Пружину «слинки» (см. рисунок) удерживают за верхний виток так, что ее нижний виток находится на высоте $h=1~м$ над уровнем пола, а длина самой пружины, растянутой силой собственного веса, равна $l=1.5~м$. Пружину отпускают.
Через какое время $\tau$ она упадет на пол? В нерастянутом состоянии витки пружины плотно прилегают друг к другу, не оказывая при этом давления друг на друга, а длина пружины составляет $l_{0}=6~см$. Витки тонкие. При схлопывании пружины витки между собой соударяются неупруго, и к моменту падения она успевает схлопнуться. Ответ дать с точностью $0.02~с$.
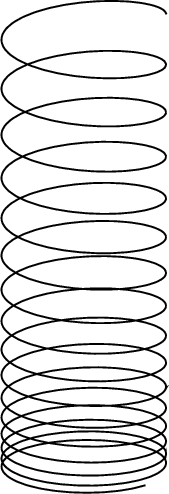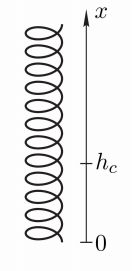
Через какое время $\tau$ она упадет на пол?
Решение: По теореме о движении центра масс время падения пружинки - это время падения тела с высоты $H=h+h_{c}$, где $h_{c}$ - высота центра масс относительно положения нижнего витка висящей пружины (см. рисунок).  Найдем эту высоту. Пусть жесткость одного витка пружины $k$, его масса $m$, число витков в пружине $N$. Тогда из условия равновесия для $i$-го витка получаем $$ k \Delta x_{i}=(i-1) m g . $$ Координата $i$-го витка равна $$ x_{i}=\sum_{1}^{i} \Delta x_{i}=\frac{m g i(i-1)}{2 k}. $$ Тогда с учетом того, что число витков $N \gg 1$, получаем $$ l=x_{N}=\frac{m g N(N-1)}{2 k} \approx \frac{m g N^{2}}{2 k}. $$ Вычислим координату центра масс: $$ \begin{aligned} h_{c}=\frac{1}{m N} \sum_{1}^{N} m x_{i}=\frac{1}{N} \sum_{1}^{N} \frac{m g i(i-1)}{2 k}=\\ &=\frac{1}{N}\left(\frac{m g N^{3}}{6 k}+O\left(N^{2}\right)\right) \approx \frac{m g N^{2}}{6 k}=\frac{l}{3} . \end{aligned} $$ Время падения пружины $$ \tau=\sqrt{\frac{2 H}{g}}=\sqrt{\frac{2\left(h+\frac{l}{3}\right)}{g}} \approx 0.55~с. $$ Если учесть длину пружины в сжатом состоянии, то поправка на положение центра масс не превысит $l_{0}$, а поправка на время падения соответственно составит $$ \frac{\Delta \tau}{\tau} \approx \frac{1}{2} \frac{\Delta H}{H} \approx \frac{l_{0}}{2\left(h+\frac{l}{3}\right)} \approx 2 \% \Rightarrow \Delta \tau=0.01~с. $$
Ответ: $$ \tau=\sqrt{\frac{2\left(h+\frac{l}{3}\right)}{g}} \approx 0.55~с. $$
Темы:
T, Механика, Динамика, Всероссийские, Численное решение, Упругость, Пружина, Реальная механическая система